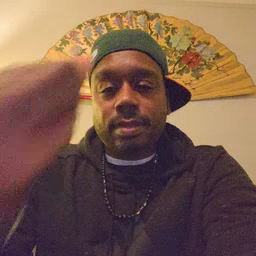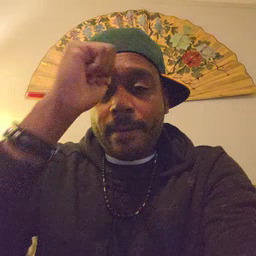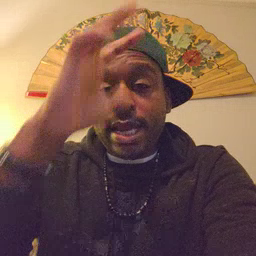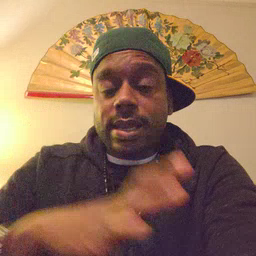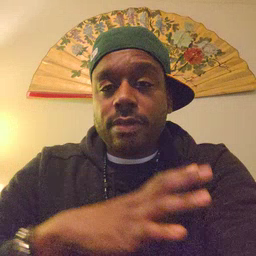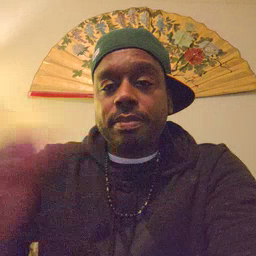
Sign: man